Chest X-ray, AP view. Patient: 73 years old, sex F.
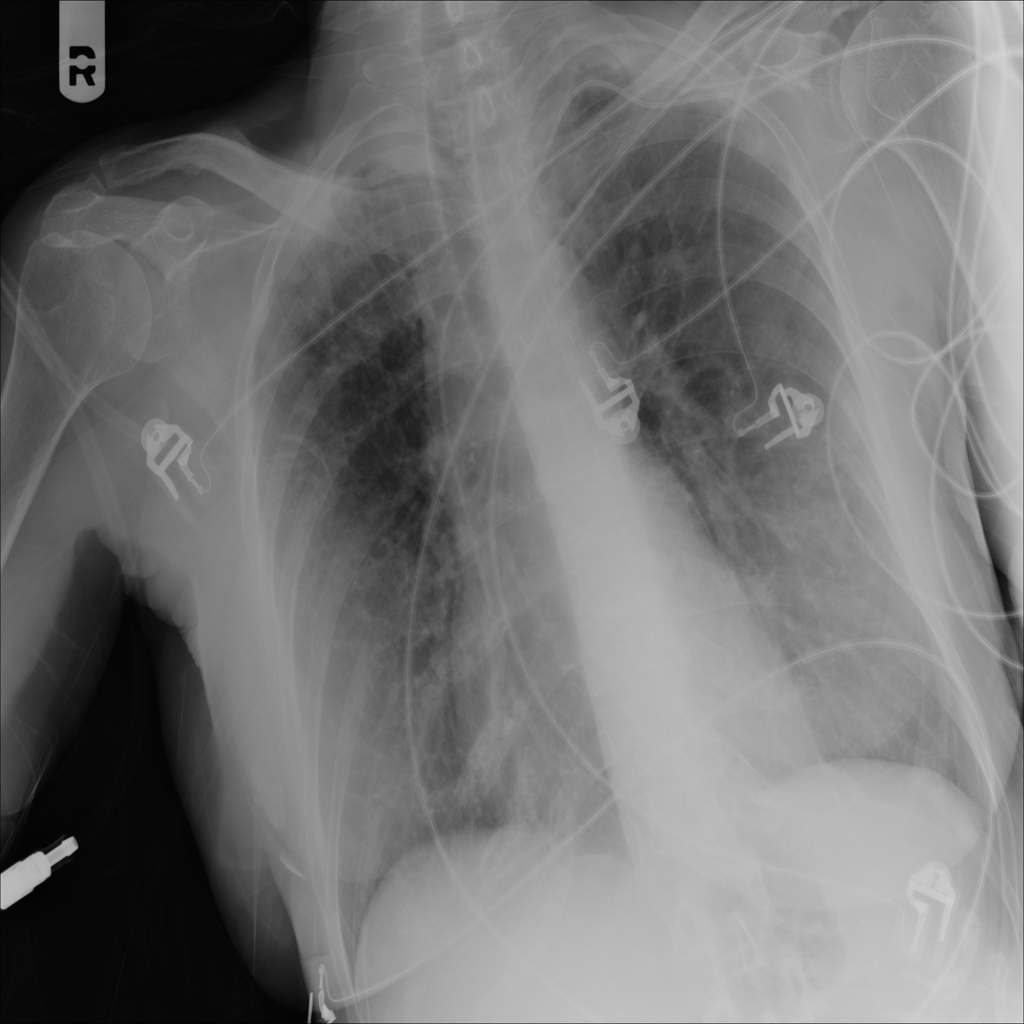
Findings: Pleural_Thickening